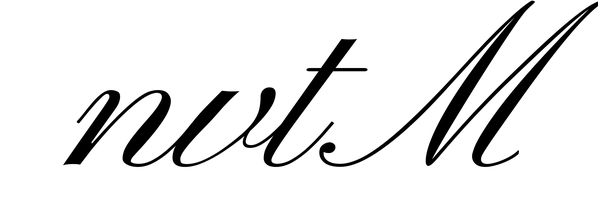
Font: PinyonScript-Regular